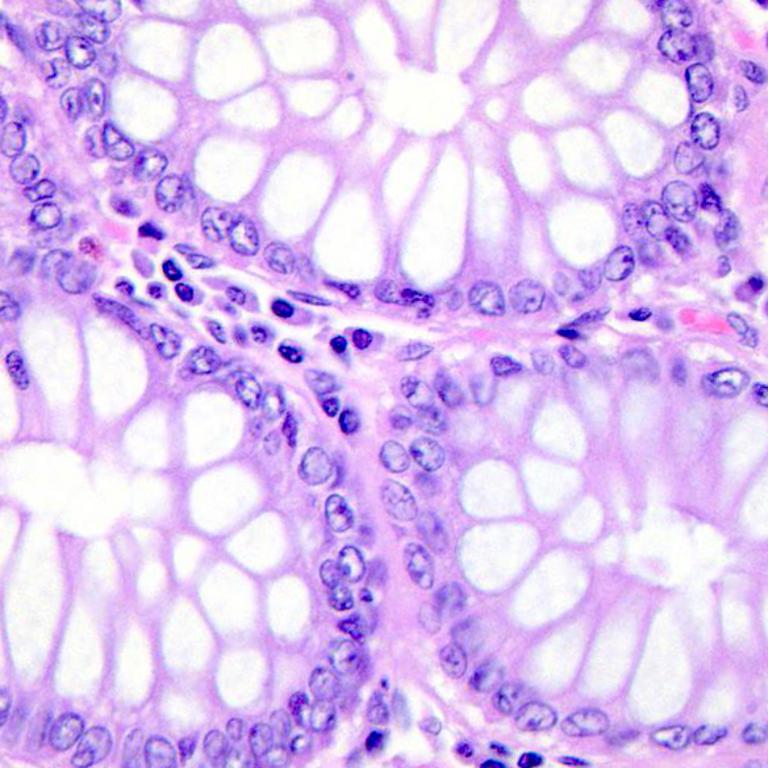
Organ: colon
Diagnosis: benign